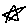
Label: star